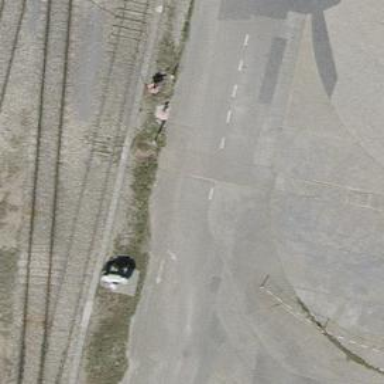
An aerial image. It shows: Driveway leading to service road.